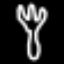
Label: fork